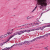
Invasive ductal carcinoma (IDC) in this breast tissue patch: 0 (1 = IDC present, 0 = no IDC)